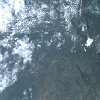
Label: land